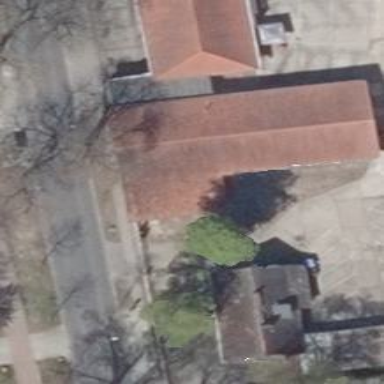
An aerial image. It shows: Building.